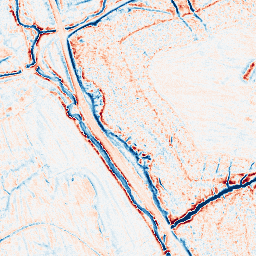
Category: classical
Decomposition family: gaussian_anisotropic
Decomposition parameters: sigma_x: 2
sigma_y: 2
Upsampling method: quintic
Upsampling parameters: scale: 8
Upsampling scale: 8